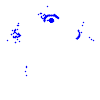
Particle: electron